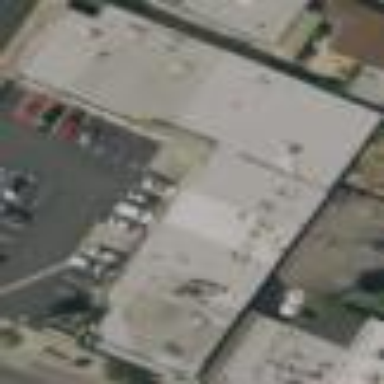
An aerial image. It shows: Retail building.